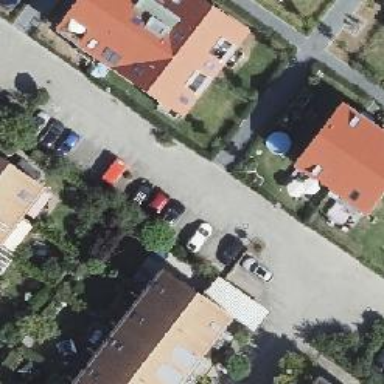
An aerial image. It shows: Living street.